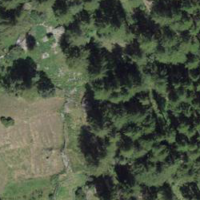
EUNIS habitat code: 44
Species observed at this site:
Erebia alberganus